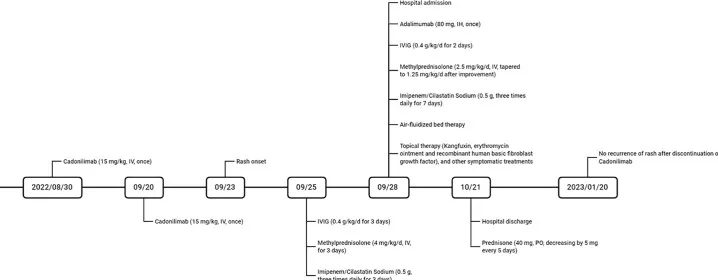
The timeline of medication history and treatments.
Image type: chart (chart)